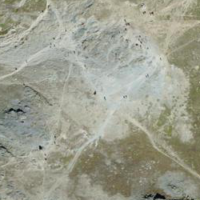
EUNIS habitat code: 48
Species observed at this site:
Silene acaulis
Viola calcarata
Aglais urticae